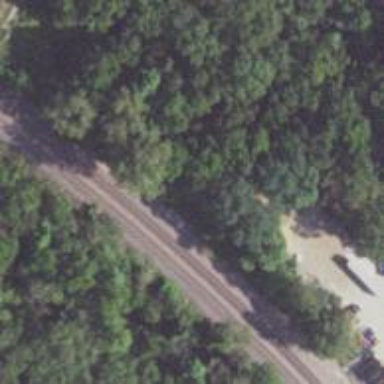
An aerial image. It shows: Railway track.